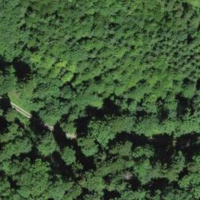
EUNIS habitat code: 41
Species observed at this site:
Aruncus dioicus
Cardamine heptaphylla
Ranunculus auricomus